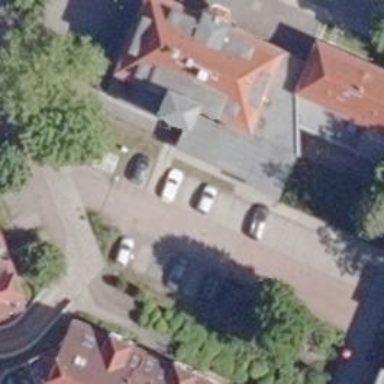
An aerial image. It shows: Parking space is available.